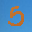
Label: 5